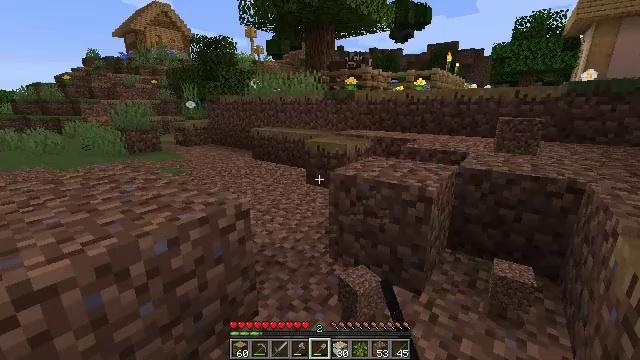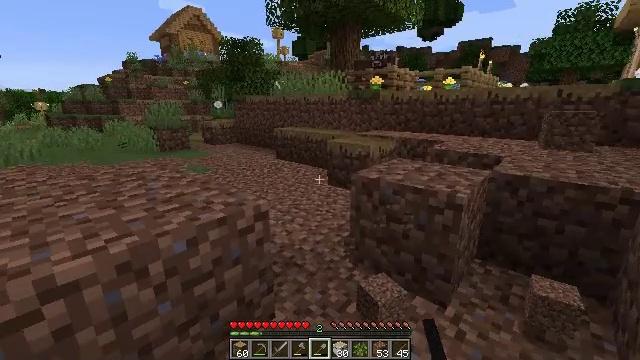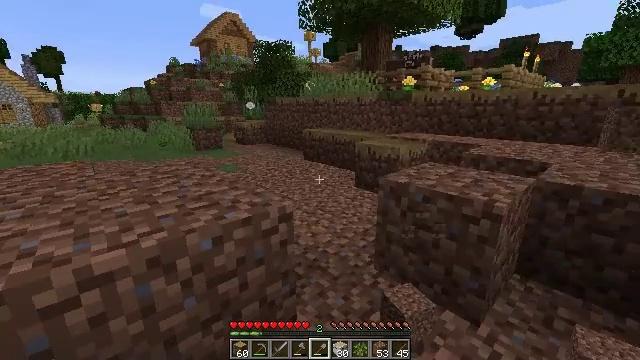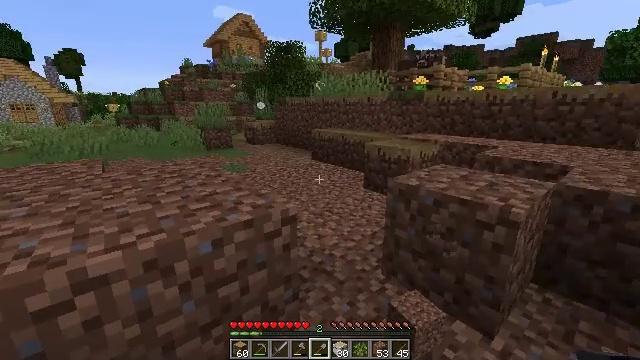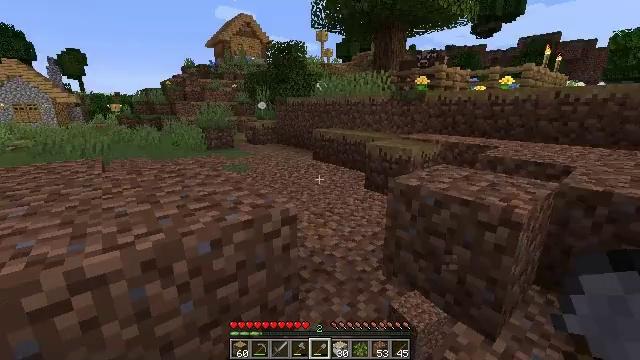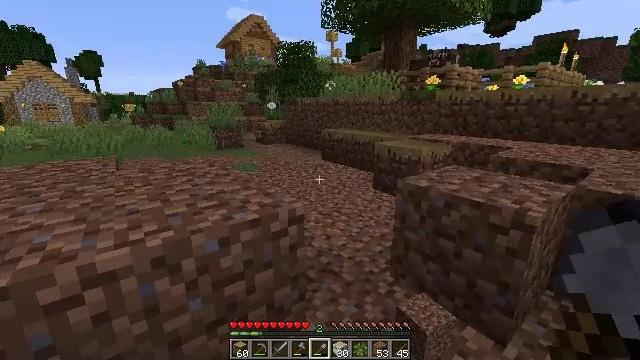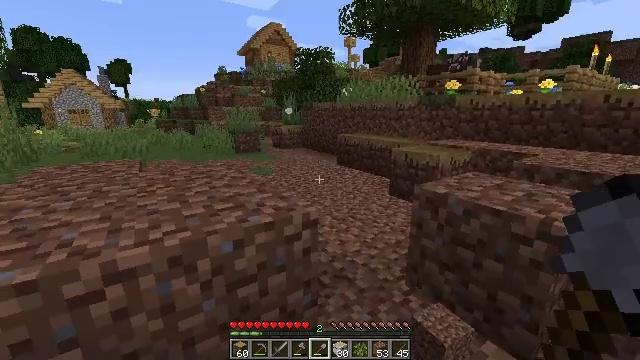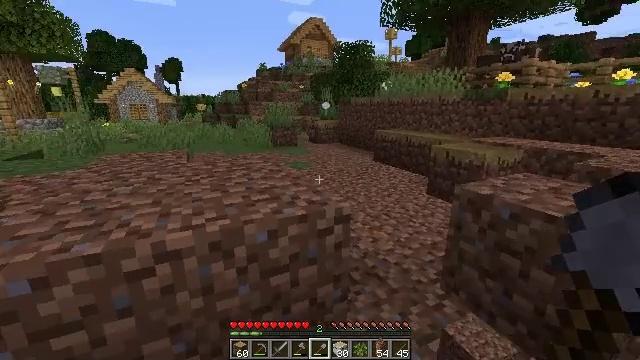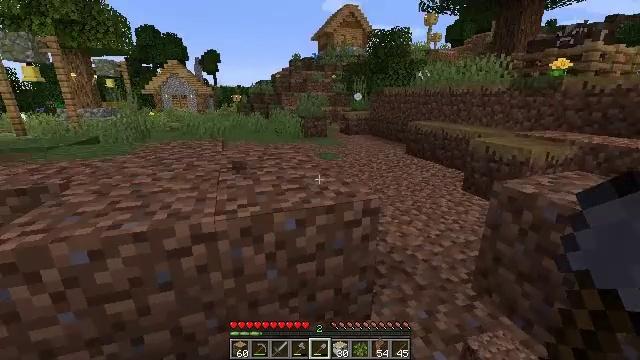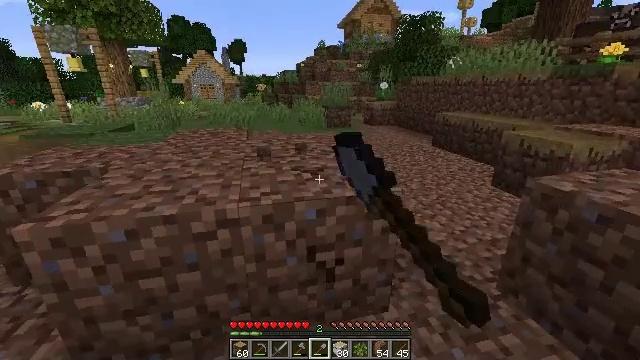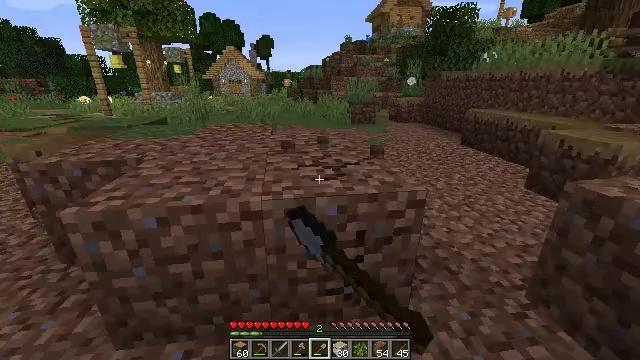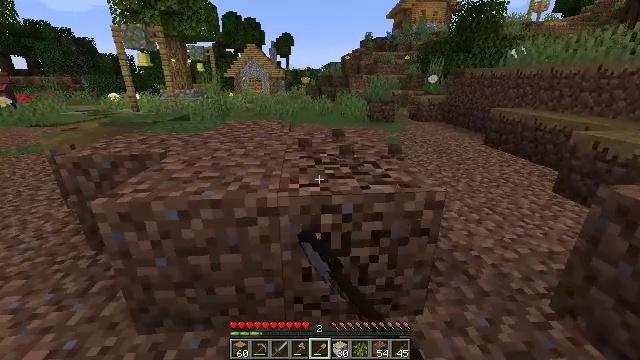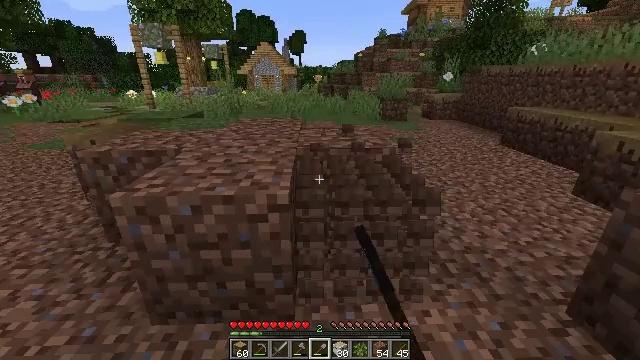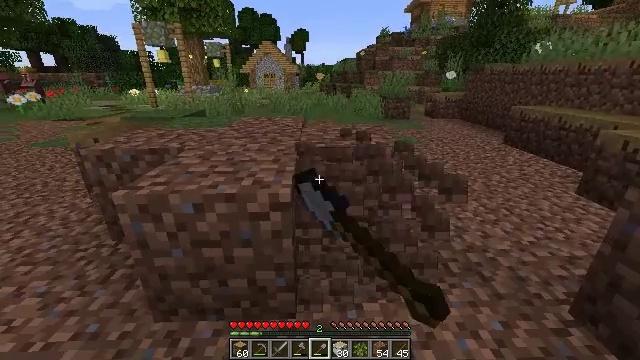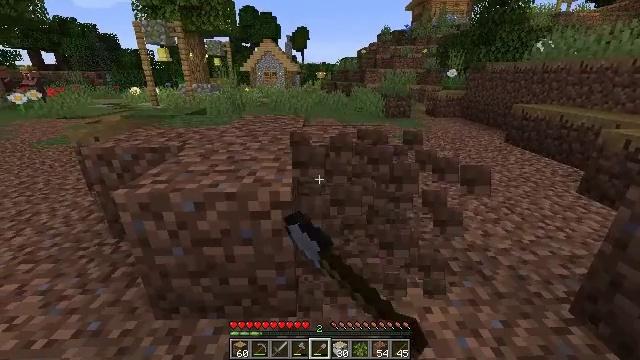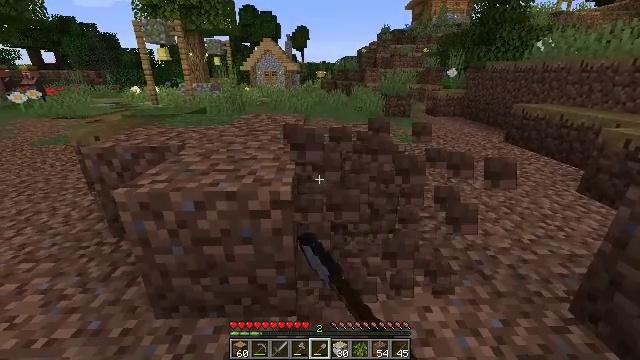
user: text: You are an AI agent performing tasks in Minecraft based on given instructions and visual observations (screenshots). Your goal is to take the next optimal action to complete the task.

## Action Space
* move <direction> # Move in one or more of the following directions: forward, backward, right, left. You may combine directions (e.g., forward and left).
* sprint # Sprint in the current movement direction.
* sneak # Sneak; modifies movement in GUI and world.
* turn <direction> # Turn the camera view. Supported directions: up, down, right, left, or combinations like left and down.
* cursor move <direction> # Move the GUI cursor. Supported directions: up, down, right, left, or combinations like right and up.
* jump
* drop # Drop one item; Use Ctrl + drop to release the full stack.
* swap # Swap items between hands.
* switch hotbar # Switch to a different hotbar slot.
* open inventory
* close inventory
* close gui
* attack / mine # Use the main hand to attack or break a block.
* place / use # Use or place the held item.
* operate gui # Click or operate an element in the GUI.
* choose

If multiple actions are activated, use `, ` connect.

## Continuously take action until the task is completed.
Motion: motion action
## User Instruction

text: Collect dirt by holding left button.
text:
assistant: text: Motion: turn left, attack / mine
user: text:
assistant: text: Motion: turn left, attack / mine
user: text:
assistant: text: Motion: turn left, attack / mine
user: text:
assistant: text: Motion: attack / mine
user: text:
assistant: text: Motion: turn left, attack / mine
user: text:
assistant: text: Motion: turn left and up, attack / mine
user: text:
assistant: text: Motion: turn left and down, attack / mine
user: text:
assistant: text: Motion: turn left and down, attack / mine
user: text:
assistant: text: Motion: turn left and down, attack / mine
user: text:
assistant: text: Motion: turn left, attack / mine
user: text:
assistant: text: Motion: turn left, attack / mine
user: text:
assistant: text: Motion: turn left, attack / mine
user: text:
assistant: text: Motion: attack / mine
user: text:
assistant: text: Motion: attack / mine
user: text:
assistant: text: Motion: attack / mine
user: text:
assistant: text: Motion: attack / mine
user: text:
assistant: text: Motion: attack / mine
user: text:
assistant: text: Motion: attack / mine
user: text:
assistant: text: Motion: turn left and up, attack / mine
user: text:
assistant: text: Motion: turn left and up, attack / mine
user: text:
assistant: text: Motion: turn left, attack / mine
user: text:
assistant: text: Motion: attack / mine
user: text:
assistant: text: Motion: move forward, attack / mine
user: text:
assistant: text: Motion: move forward, turn left, attack / mine
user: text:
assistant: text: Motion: move forward, attack / mine
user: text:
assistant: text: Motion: move forward, attack / mine
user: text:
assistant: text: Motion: attack / mine
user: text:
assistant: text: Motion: attack / mine
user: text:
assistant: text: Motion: attack / mine
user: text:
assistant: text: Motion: attack / mine